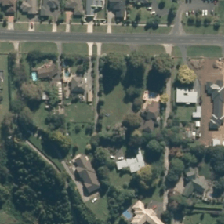
Land cover: urban_build_up